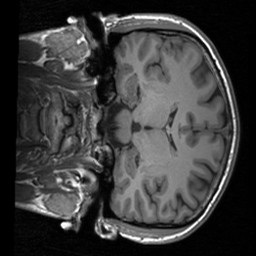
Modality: T1w
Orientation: coronal
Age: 33
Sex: male
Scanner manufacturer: siemens
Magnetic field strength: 3 T
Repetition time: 1.9 s
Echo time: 0.00226 s